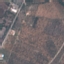
Label: PermanentCrop